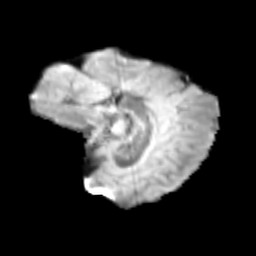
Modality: T2w
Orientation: sagittal
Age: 11
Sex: male
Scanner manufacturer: siemens
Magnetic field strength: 3 T
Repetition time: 3.8 s
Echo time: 0.07 s